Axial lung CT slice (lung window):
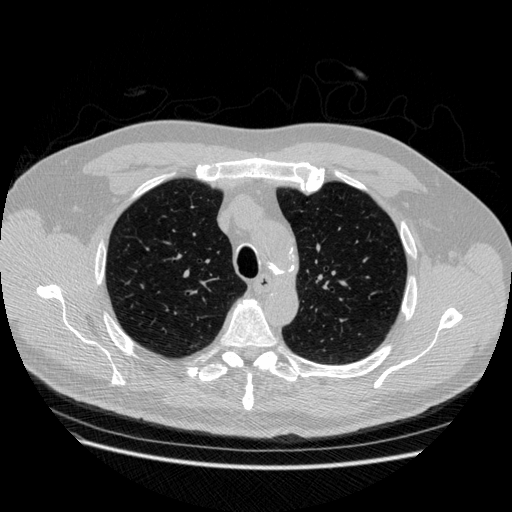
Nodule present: no